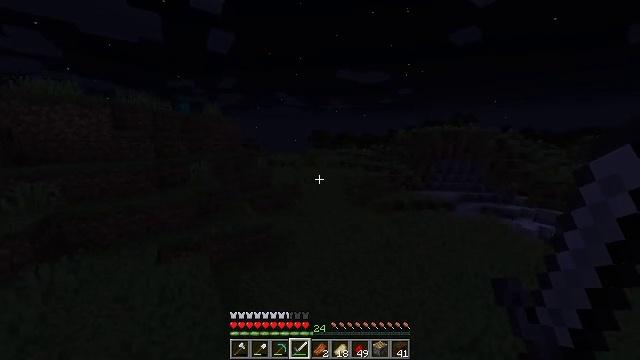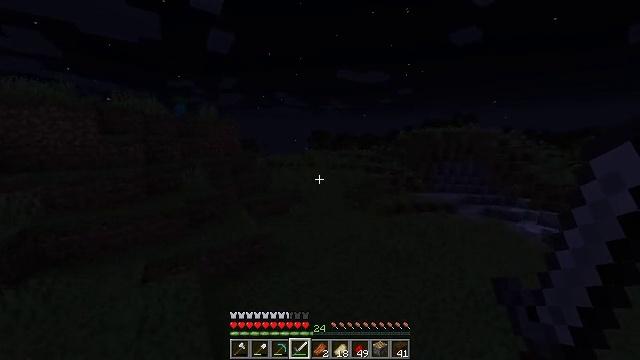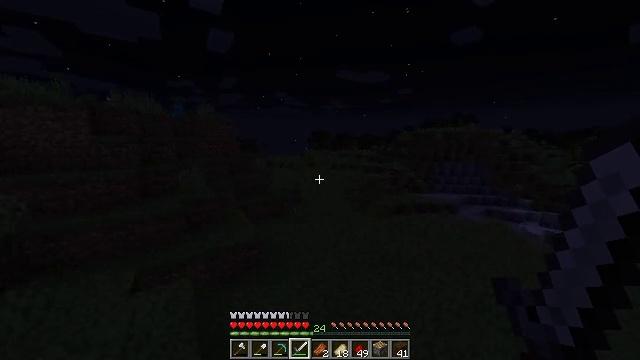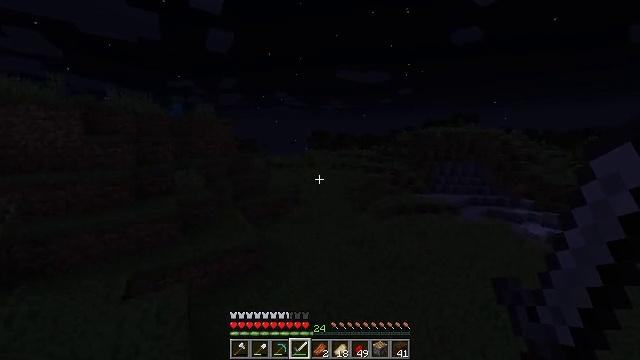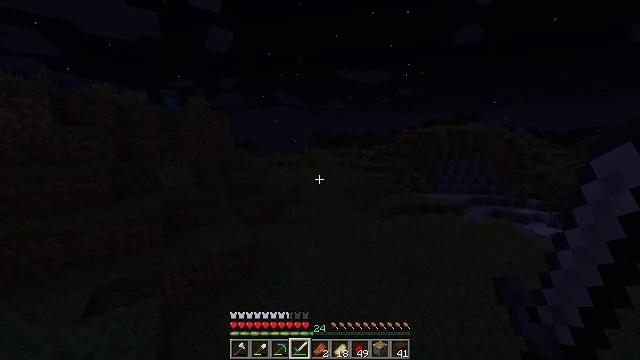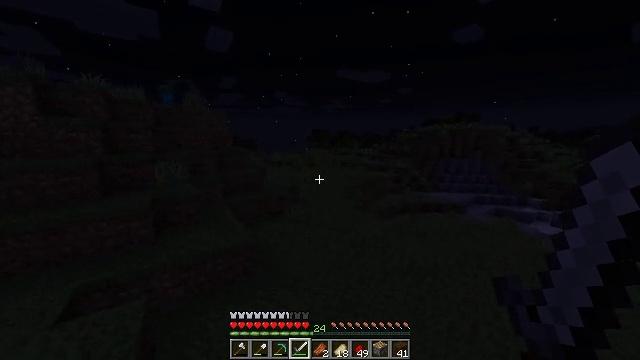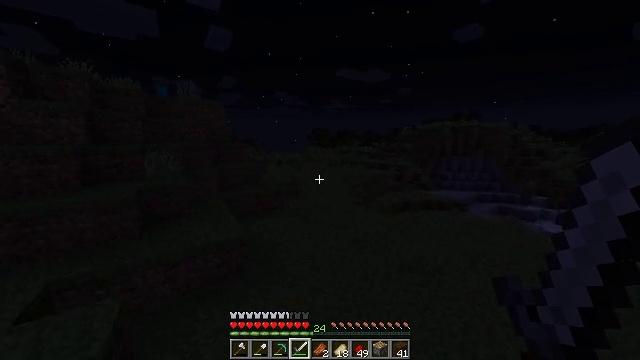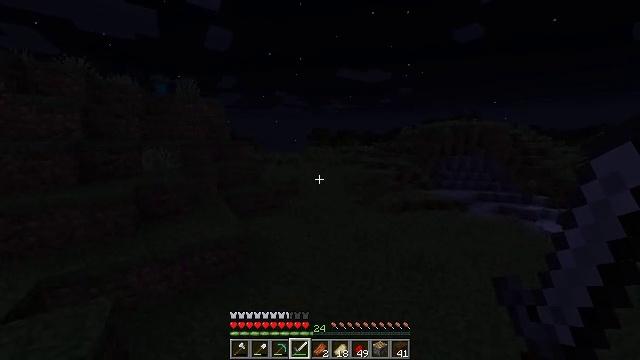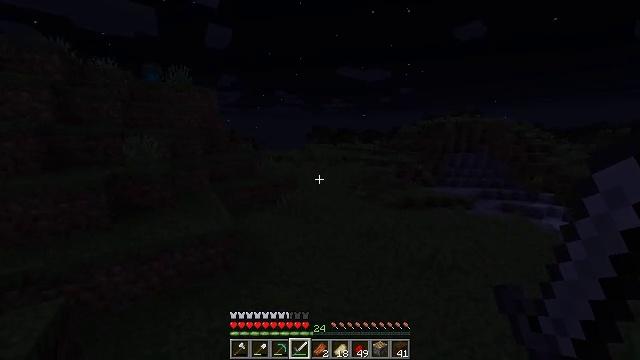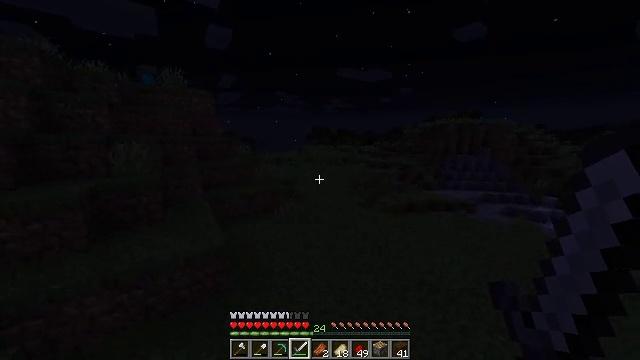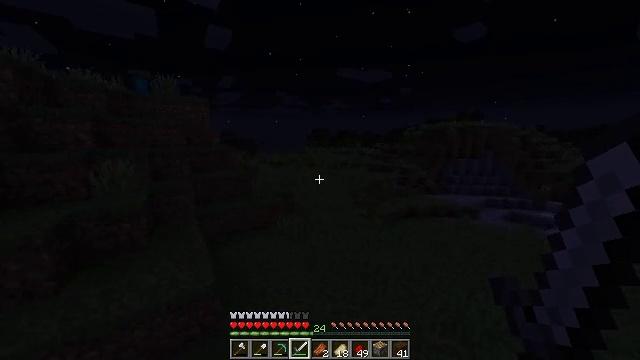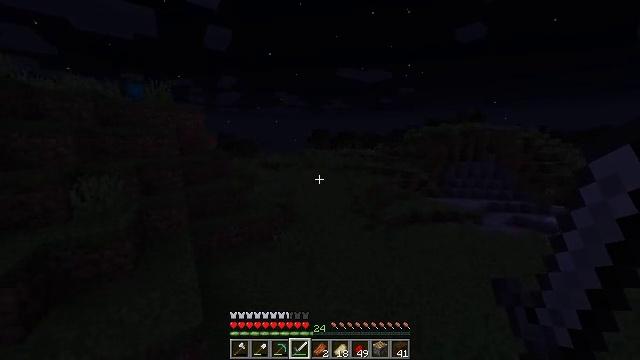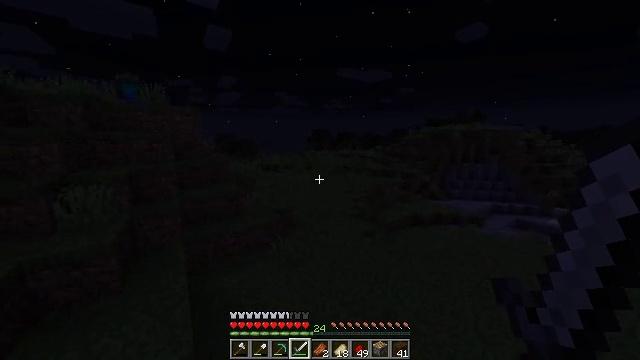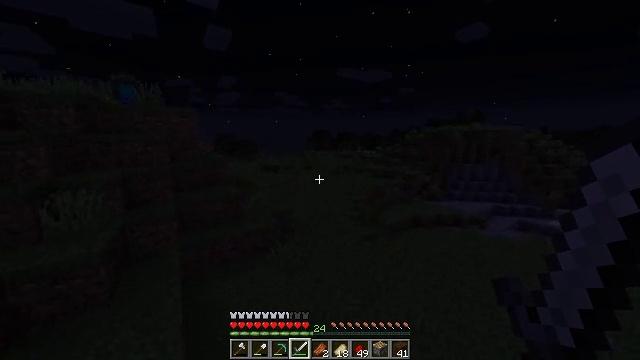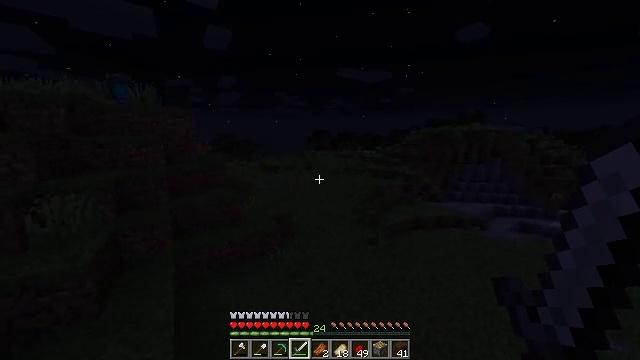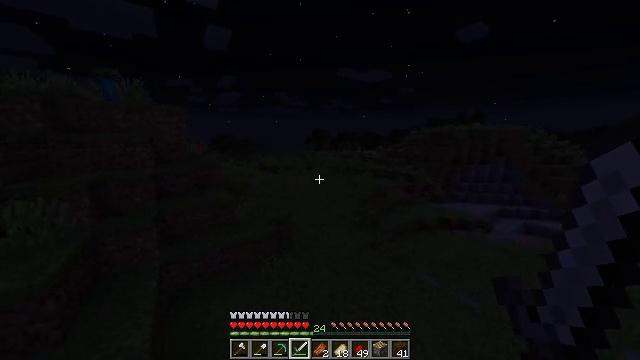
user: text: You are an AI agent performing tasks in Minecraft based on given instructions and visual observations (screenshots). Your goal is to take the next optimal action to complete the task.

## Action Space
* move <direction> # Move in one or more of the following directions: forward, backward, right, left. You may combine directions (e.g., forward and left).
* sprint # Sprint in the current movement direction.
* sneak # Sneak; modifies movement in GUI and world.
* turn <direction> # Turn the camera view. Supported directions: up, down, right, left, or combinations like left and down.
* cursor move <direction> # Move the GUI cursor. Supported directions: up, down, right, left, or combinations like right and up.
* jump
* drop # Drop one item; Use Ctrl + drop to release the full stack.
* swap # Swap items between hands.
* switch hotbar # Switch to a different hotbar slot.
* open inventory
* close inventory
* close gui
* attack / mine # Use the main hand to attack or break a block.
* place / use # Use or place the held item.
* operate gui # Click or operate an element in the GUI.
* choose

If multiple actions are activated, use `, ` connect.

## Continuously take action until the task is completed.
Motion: motion action
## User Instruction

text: Hunt mobs.
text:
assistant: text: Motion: move forward, jump
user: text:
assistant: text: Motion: move forward, jump
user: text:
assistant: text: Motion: move forward, jump
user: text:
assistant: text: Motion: move forward, jump
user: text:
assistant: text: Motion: move forward, jump
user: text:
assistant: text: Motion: move forward, jump
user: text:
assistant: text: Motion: move forward, jump
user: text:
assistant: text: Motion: move forward, sprint, jump
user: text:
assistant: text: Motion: move forward, sprint, jump
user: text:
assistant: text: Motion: move forward, sprint, jump
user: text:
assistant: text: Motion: move forward, sprint, jump
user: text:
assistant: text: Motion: move forward, sprint, jump
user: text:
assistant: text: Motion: move forward, sprint, jump
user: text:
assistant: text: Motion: move forward, sprint, jump
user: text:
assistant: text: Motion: move forward, jump
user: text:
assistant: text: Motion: move forward, jump
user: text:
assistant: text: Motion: move forward, jump
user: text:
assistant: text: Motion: move forward, jump
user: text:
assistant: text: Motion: move forward, jump
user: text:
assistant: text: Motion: move forward, jump
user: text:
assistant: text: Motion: move forward, sprint, jump
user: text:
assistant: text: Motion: move forward, sprint, jump
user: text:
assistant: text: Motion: move forward, sprint, jump
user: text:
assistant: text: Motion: move forward, sprint, jump
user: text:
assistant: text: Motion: move forward, sprint, jump
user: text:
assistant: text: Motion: move forward, jump
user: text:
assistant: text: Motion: move forward, jump
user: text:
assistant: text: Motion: move forward, jump
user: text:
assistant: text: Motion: move forward, jump
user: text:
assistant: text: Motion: move forward, jump